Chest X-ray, AP view. Patient: 64 years old, sex F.
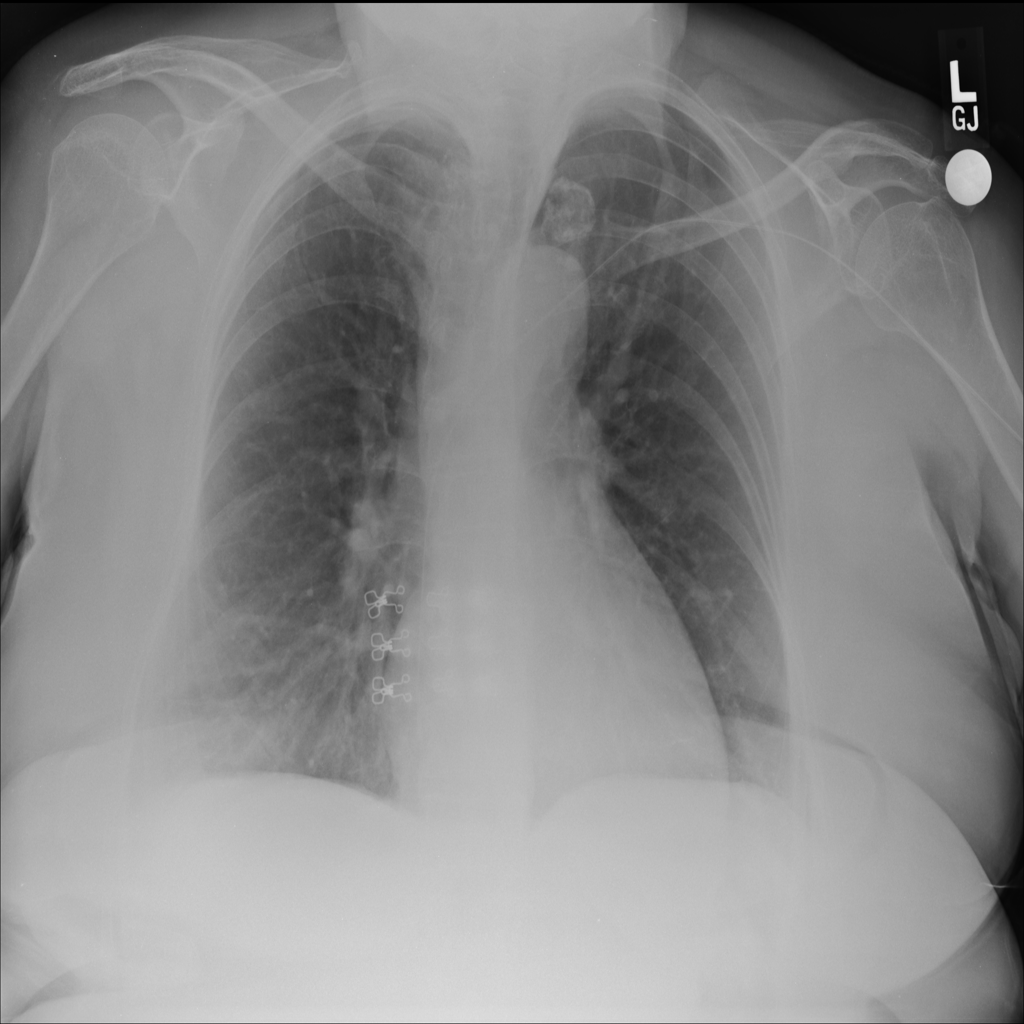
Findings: No Finding